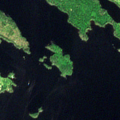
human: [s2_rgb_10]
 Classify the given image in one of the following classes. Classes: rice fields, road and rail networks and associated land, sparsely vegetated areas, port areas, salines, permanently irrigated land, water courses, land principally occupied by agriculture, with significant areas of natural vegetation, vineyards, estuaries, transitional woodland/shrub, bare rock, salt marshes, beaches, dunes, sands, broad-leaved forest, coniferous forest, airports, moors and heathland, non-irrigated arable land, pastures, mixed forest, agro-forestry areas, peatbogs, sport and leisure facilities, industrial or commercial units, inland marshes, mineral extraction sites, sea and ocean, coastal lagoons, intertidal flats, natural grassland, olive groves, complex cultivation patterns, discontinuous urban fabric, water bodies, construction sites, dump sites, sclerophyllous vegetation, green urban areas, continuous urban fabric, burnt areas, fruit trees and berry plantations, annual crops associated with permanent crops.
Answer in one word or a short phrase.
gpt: mixed forest, water bodies